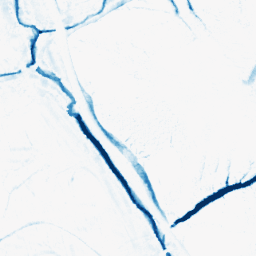
Category: morphological
Decomposition family: morphological_ellipse
Decomposition parameters: operation: closing
width: 10
height: 10
Upsampling method: sinc_blackman
Upsampling parameters: scale: 8
kernel_size: 16
Upsampling scale: 8